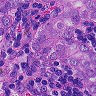
Metastatic tissue present: yes